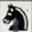
Piece: bN